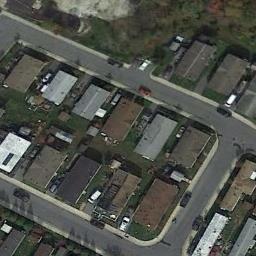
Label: mobile_home_park